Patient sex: F
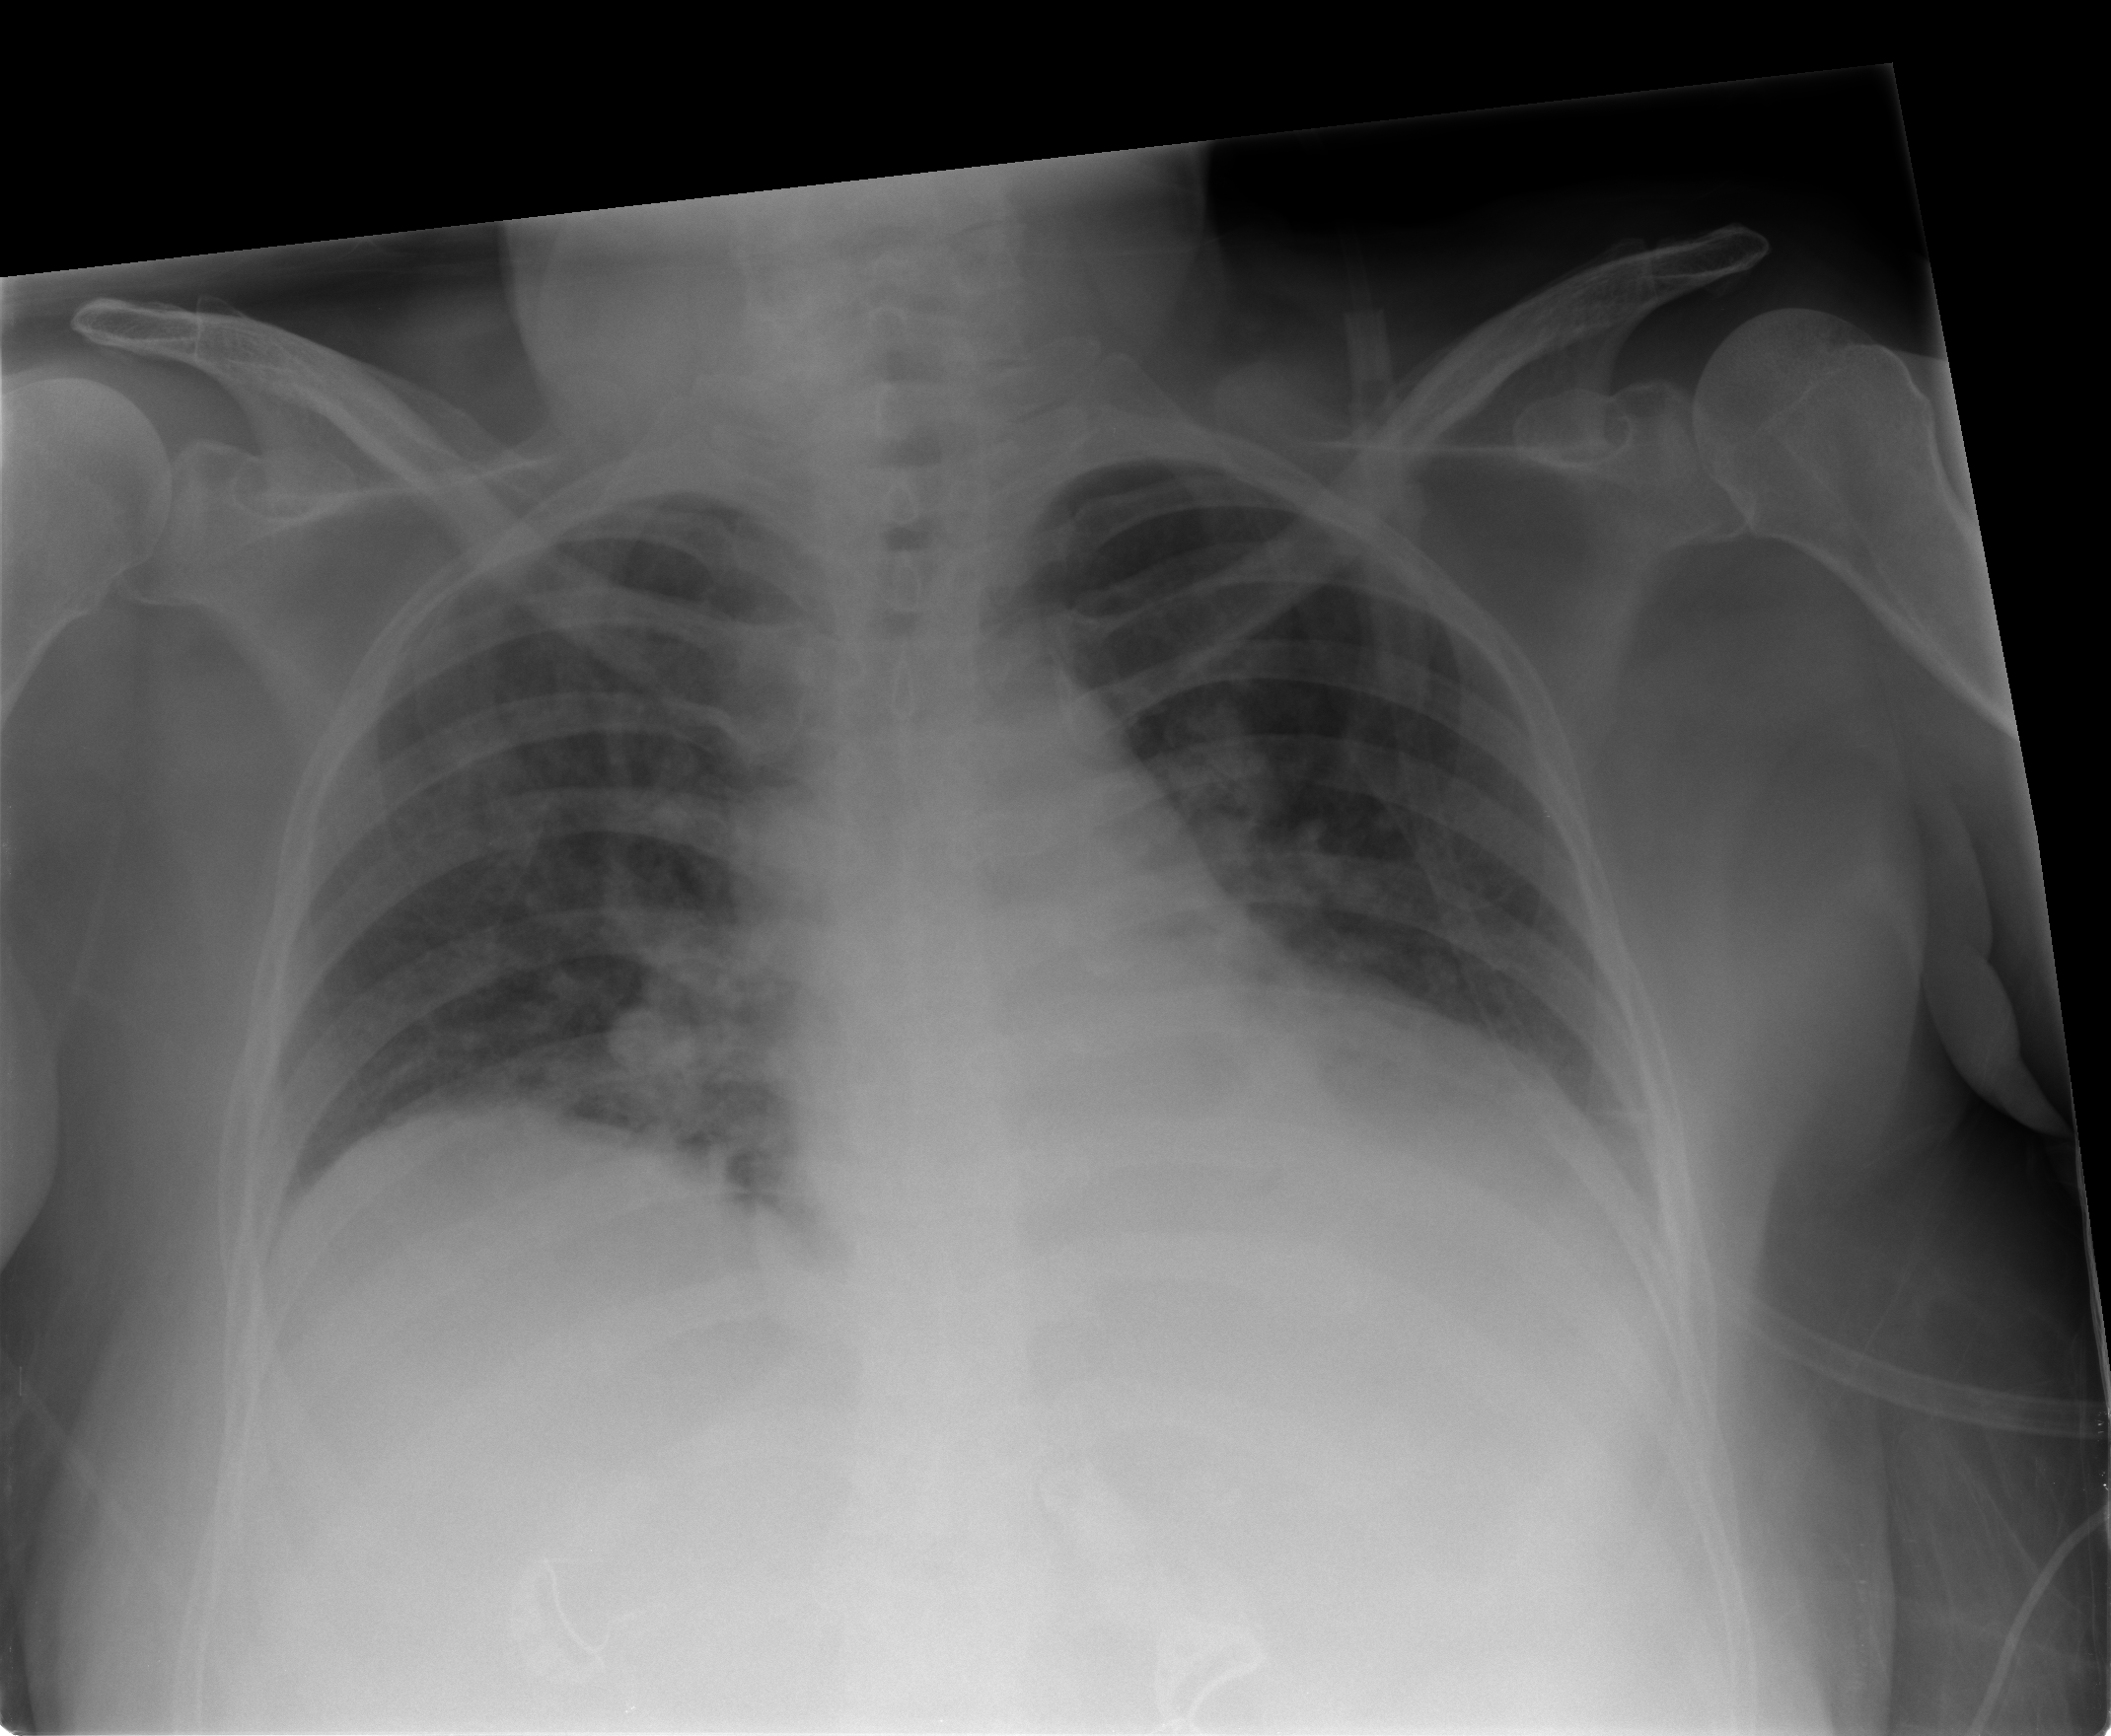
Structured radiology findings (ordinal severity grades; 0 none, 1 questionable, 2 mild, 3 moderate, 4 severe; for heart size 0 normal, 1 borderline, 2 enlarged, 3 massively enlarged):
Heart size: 2
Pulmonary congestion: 2
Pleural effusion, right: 0
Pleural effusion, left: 0
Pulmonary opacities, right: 2
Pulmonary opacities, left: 1
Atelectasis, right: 2
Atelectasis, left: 2